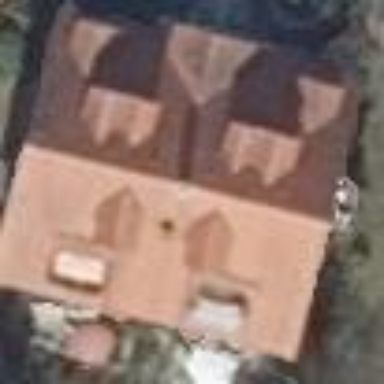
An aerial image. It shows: Residential building with gabled roof oriented along the structure. The roof is colored in red.